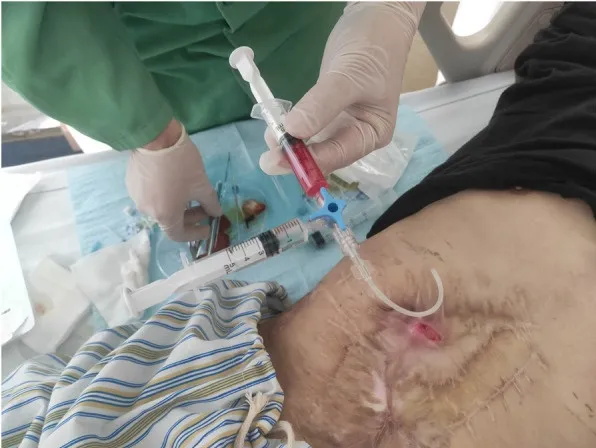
The PRP injection process, with the tube extending from the device to the treatment site as well as the injection of PRP and thrombin into the union tee.
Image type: medical_photograph (skin_photograph)